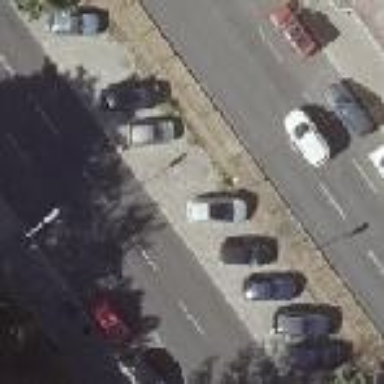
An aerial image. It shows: Diagonal street-side parking area.